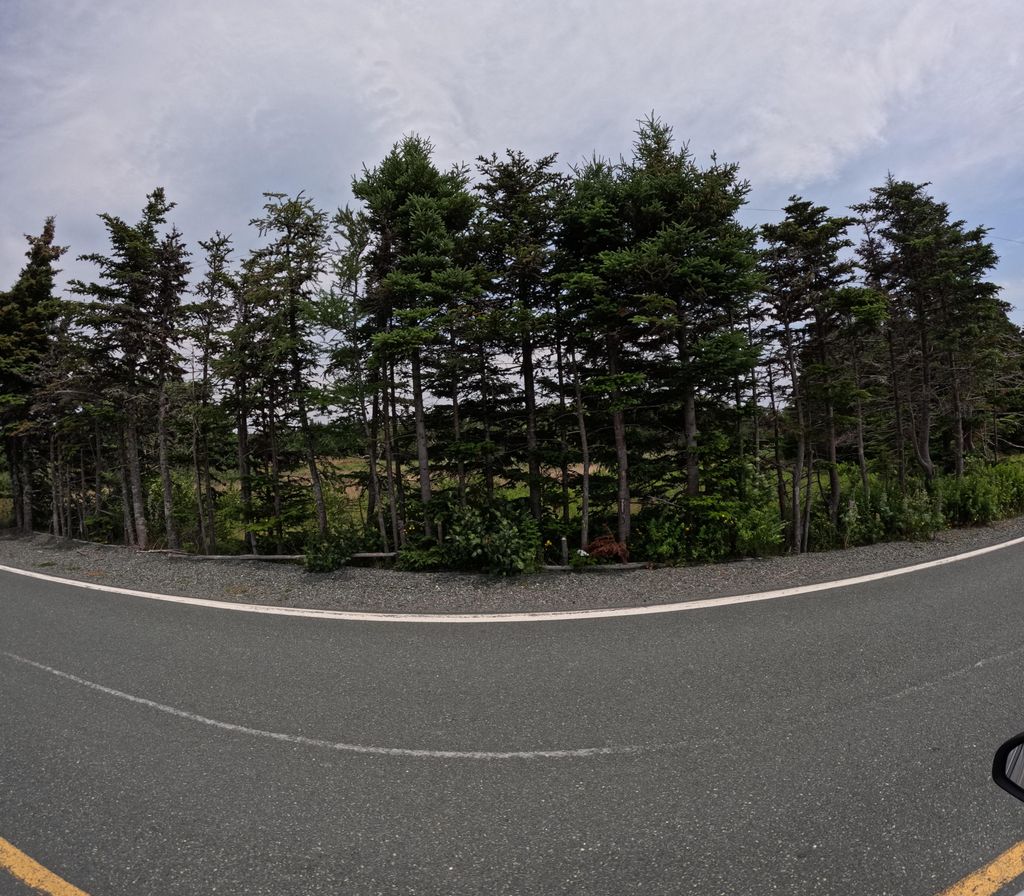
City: st_johns